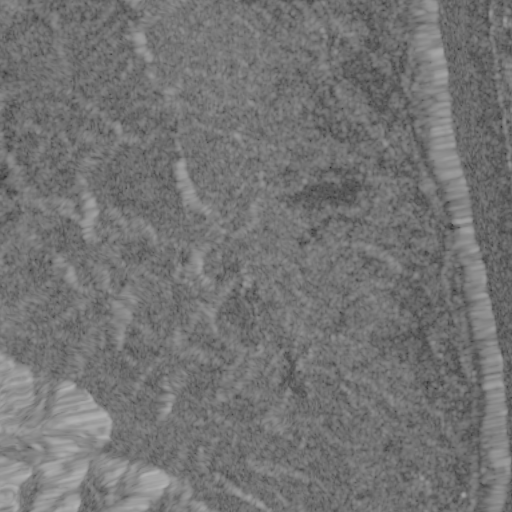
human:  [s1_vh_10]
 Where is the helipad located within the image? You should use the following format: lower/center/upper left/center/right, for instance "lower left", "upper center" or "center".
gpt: The helipad is located in the lower left of the image.
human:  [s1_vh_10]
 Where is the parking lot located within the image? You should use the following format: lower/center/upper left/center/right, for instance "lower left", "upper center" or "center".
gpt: The parking lot is located in the right of the image.
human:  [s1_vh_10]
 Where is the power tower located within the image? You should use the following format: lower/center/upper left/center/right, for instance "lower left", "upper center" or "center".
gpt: The power tower is located in the upper right of the image.
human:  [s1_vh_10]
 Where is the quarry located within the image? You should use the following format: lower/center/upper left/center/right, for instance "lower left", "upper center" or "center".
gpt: The quarry is located in the center of the image.
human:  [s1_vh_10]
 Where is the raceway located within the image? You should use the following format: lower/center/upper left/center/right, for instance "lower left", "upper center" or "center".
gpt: The raceway is located in the upper right of the image.
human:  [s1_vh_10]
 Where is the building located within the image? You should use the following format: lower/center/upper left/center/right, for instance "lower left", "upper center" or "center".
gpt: The building is located in the right of the image.
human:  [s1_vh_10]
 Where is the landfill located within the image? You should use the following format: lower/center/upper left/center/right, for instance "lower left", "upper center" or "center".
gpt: There is no landfill in the image.

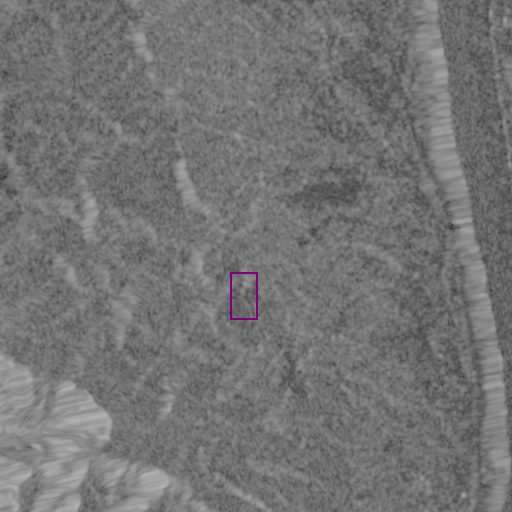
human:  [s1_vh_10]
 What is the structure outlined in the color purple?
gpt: The structure outlined in purple is a quarry.
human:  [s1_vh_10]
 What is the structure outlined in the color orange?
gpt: There is no orange outline.